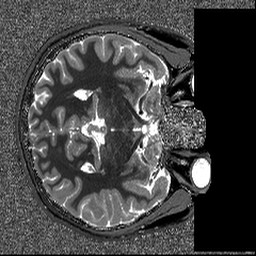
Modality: T1map
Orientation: axial
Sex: male